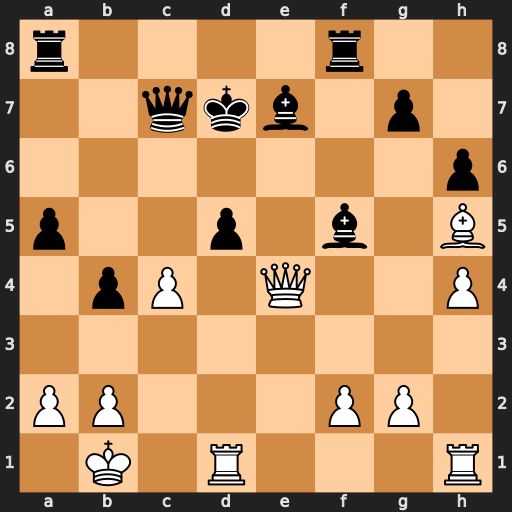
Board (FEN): r4r2/2qkb1p1/7p/p2p1b1B/1pP1Q2P/8/PP3PP1/1K1R3R
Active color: w
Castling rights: -
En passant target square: -
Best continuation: Rxd5+ Kc6 Rxf5+